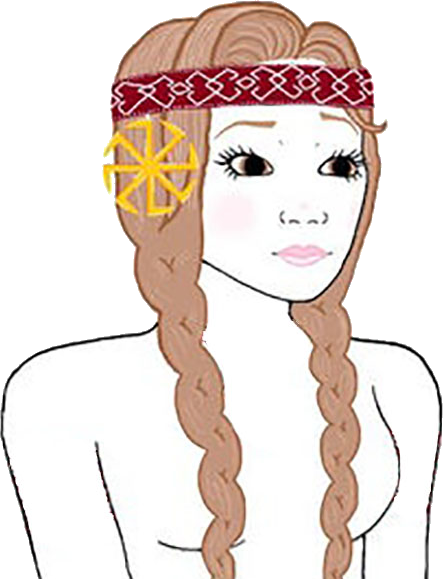
Label: 5_Trad_Wife